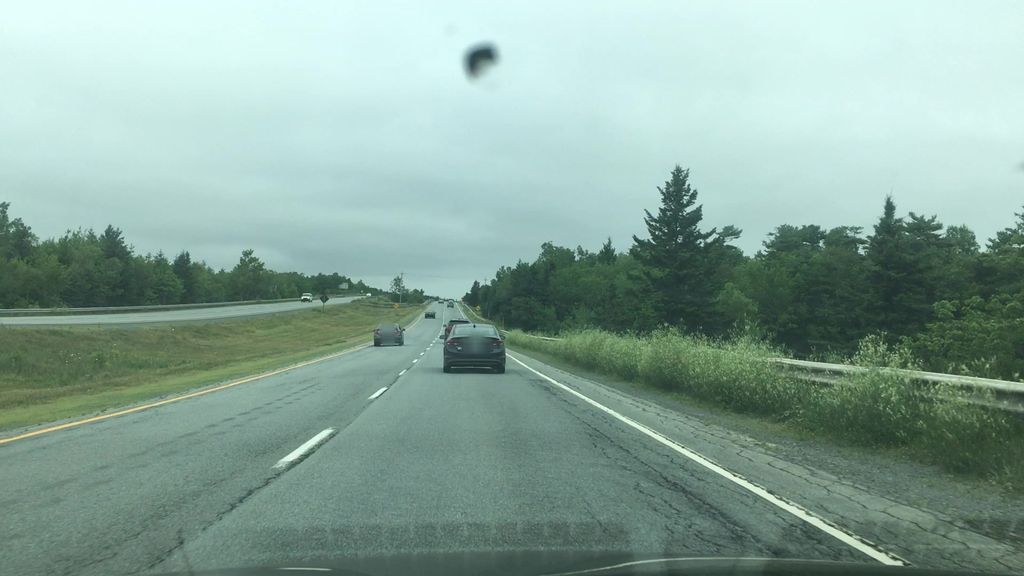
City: halifax